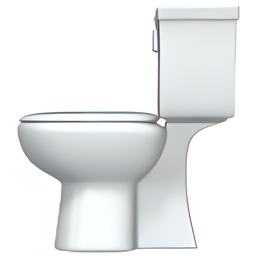
Name: toilet
Emoji: 🚽
Group: Objects
Sub-group: household